Question: This game will generate a ball in a random location on the grid after each click.

### Issue
But it stops reacting on further clicks after reaching 15 balls (see screenshot above).
### Pygame Code
'''
import pygame
from random import randint
pygame.init()
gameDisplay = pygame.display.set_mode((915,915))
colors = [(102,51,0),(0,255,255),(0,255,0),(0,51,204),(102,0,204),(255,255,0),(255,0,0)]
slots = []
x = 0
y = 0
click_pos = (0,0)
play = True
#Size of squares
size = 83
white = (255,255,255)
gray = (200,200,200)
deep_gray = (20,20,20)
green = (0,255,0)
black = (0,0,0)
boardLength = 9
z = 0
clicked = False
selecting = False
ball_spawn = False
balls_x = []
balls_y = []
ball_amount = 0
ball_color = []
ball_drew = 0
get_ball_pos = False
click_once = 0
#bg color
gameDisplay.fill(deep_gray)
# GRID
while boardLength > z:
#border
pygame.draw.rect(gameDisplay, black, [size-5,size-5,boardLength*size+5 ,boardLength*size+5])
#grid squares
for i in range(1,boardLength+1):
for z in range(1,boardLength+1):
pygame.draw.rect(gameDisplay, gray, [size*z,size*i,size-5,size-5])
# GAME
while play == True:
for events in pygame.event.get():
if events.type == pygame.MOUSEBUTTONUP:
click_pos = list(pygame.mouse.get_pos())
clicked = True
if events.type == pygame.QUIT:
play = False
#get click pos on grid
if clicked == True:
click_once += 1
if click_once == 1:
x = round((click_pos[0]-size/2) / size)
y = round((click_pos[1]-size/2) / size)
if x > 0 and x < 10 and y > 0 and y < 10:
grid_x = x*size
grid_y = y*size
clicked = False
selecting = True
get_ball_pos = True
ball_spawn = True
else:
click_once = 0
#selector
if selecting:
pygame.draw.rect(gameDisplay, green, (grid_x,grid_y,size-5,size-5), 5)
# BALLS
while ball_spawn:
while get_ball_pos:
ball_grid_x = randint(1,9)
ball_grid_y = randint(1,9)
if not (ball_grid_x in balls_x and ball_grid_y in balls_y):
get_ball_pos = False
balls_x.append(ball_grid_x)
balls_y.append(ball_grid_y)
ball_color.append(colors[randint(0,6)])
ball_amount += 1
while ball_drew < ball_amount:
pygame.draw.circle(gameDisplay, ball_color[ball_drew], (balls_x[ball_drew]*size + size*0.5 - 2, balls_y[ball_drew]*size + size*0.5 - 2), 25)
pygame.draw.circle(gameDisplay, black, (balls_x[ball_drew]*size + size*0.5 - 2, balls_y[ball_drew]*size + size*0.5 - 2), 25, 5)
ball_drew += 1
ball_drew = 0
ball_spawn = False
#final result
pygame.display.update()
pygame.quit()
quit()
'''
### Stacktrace after interrupting
Since the program does not react on clicks anymore I interrupted it in console with CTRL + C. After interrupting execution the console shows following:
'''
pygame 2.0.1 (SDL 2.0.14, Python 3.6.9)
Hello from the pygame community. https://www.pygame.org/contribute.html
^CTraceback (most recent call last):
File "SO_pygame.py", line 73, in <module>
ball_grid_x = randint(1,9)
File "/usr/lib/python3.6/random.py", line 221, in randint
return self.randrange(a, b+1)
File "/usr/lib/python3.6/random.py", line 192, in randrange
istop = _int(stop)
KeyboardInterrupt
'''
How can I fix this?
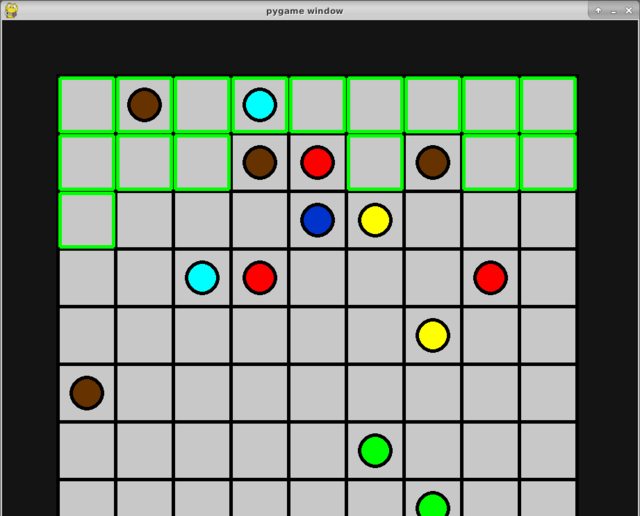
Answer: The problem is the condition:
> '''
if not (ball_grid_x in balls_x and ball_grid_y in balls_y):
'''
This condition checks whether there is a ball in line 'ball_grid_x' and whether there is a ball in column'ball_grid_y'. However, these can be different balls. Therefore, if there is a ball in every row and a ball in every column, this condition creates an infinite loop:
You need to test if there is a ball at positionv '(ball_grid_x, ball_grid_y)':
'''
if not (ball_grid_x, ball_grid_y) in zip(balls_x, balls_y):
'''